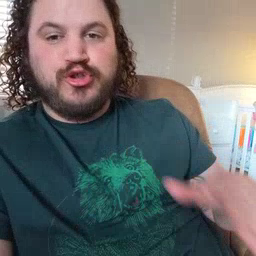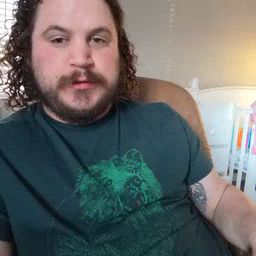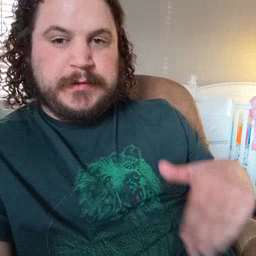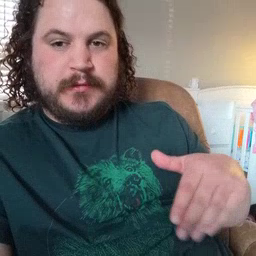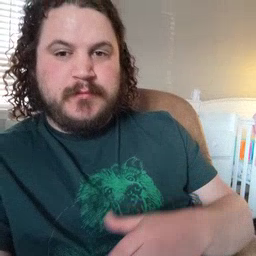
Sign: jeans